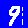
Digit: 9